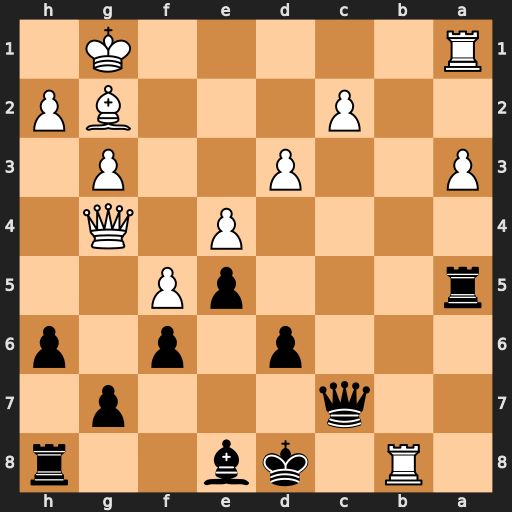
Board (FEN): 1R1kb2r/2q3p1/3p1p1p/r3pP2/4P1Q1/P2P2P1/2P3BP/R5K1
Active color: b
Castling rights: -
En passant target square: -
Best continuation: Qxb8 Qxg7 Qa7+ Qxa7 Rxa7